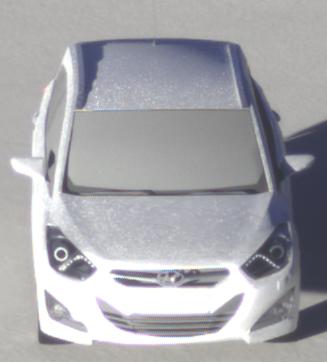
Make: Hyundai
Model: i40 Kombi 1.6 GDI
Detailed model: i40 (VF) Kombi
Model produced from: 2012/08
Model produced until: 2013/09
Doors: 5
Color: white
Road condition: dry road
Daytime: sunrise or sunset
Contrast: high contrast